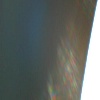
Label: sunburn